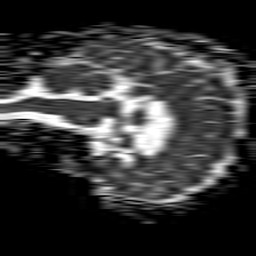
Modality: ADC
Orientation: sagittal
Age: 55
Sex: female
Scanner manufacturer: philips
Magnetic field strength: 1.5 T
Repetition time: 4.6 s
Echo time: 0.08631 s